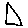
Label: triangle